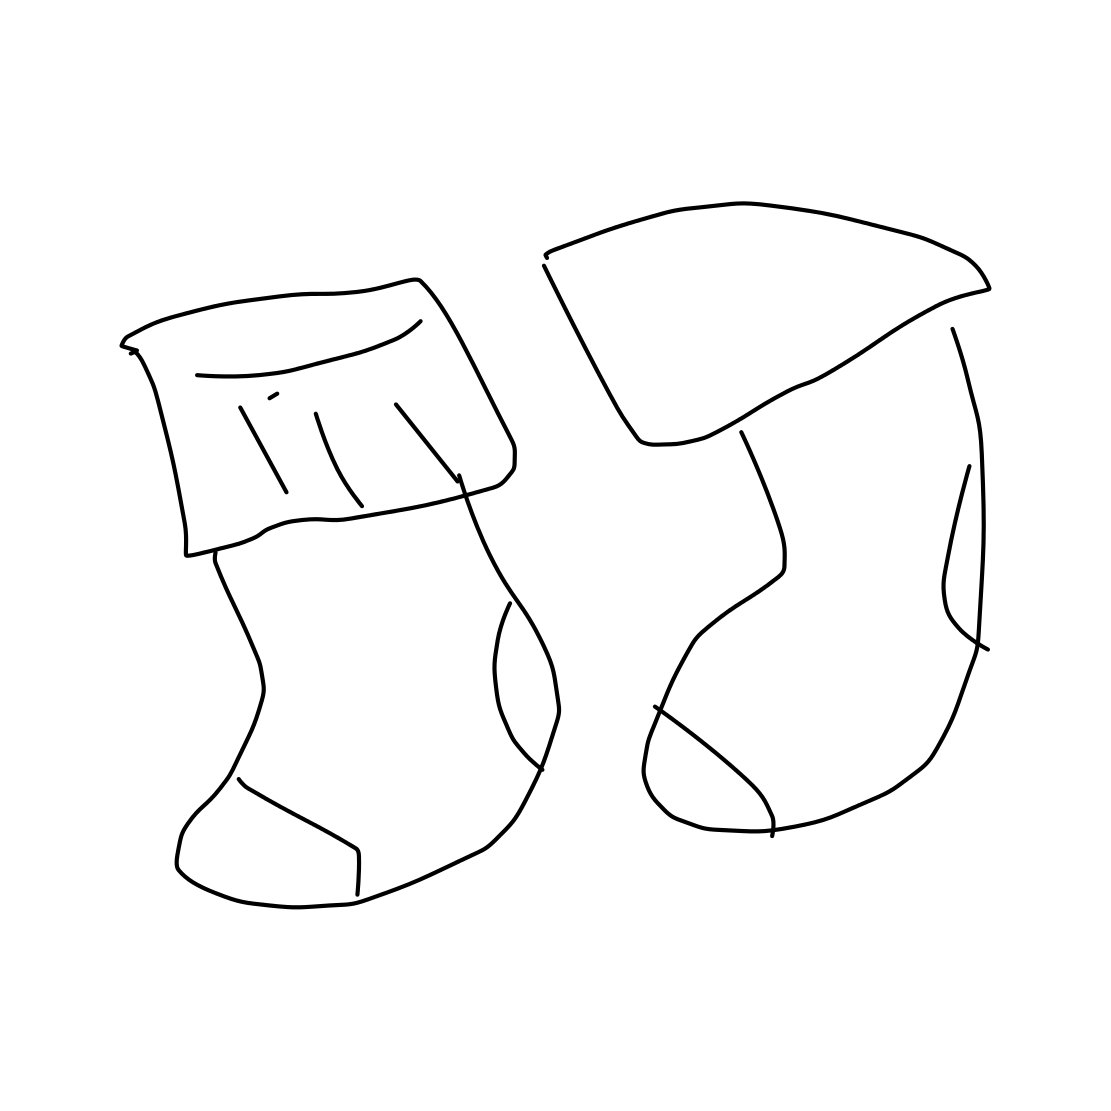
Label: socks